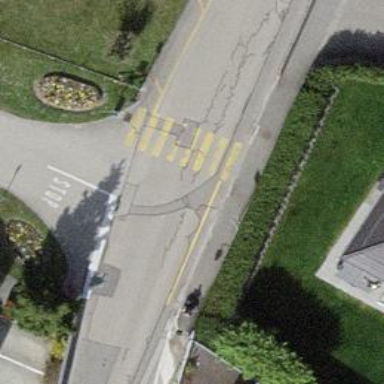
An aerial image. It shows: Marked zebra crossing.